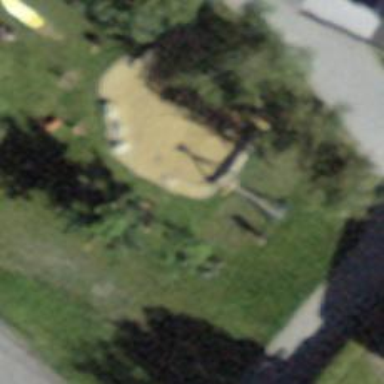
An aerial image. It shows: Playground with swings.